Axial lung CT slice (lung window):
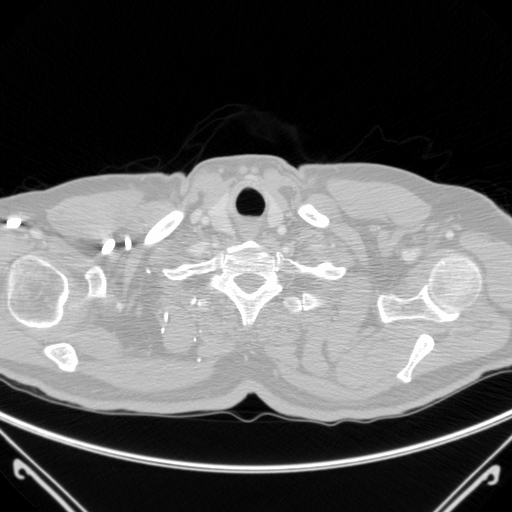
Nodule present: no